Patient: sex F, age 51
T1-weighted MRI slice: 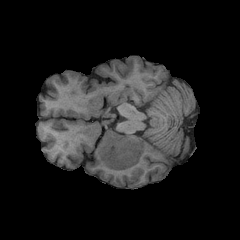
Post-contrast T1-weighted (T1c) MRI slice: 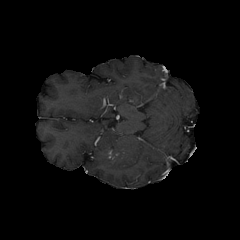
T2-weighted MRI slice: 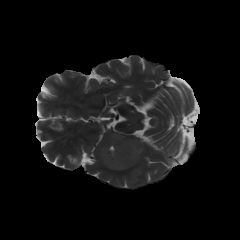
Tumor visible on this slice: yes
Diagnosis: Glioblastoma, IDH-wildtype
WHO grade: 4